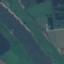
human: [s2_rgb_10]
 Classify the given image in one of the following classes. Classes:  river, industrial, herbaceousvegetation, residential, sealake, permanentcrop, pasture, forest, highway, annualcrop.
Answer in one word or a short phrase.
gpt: River